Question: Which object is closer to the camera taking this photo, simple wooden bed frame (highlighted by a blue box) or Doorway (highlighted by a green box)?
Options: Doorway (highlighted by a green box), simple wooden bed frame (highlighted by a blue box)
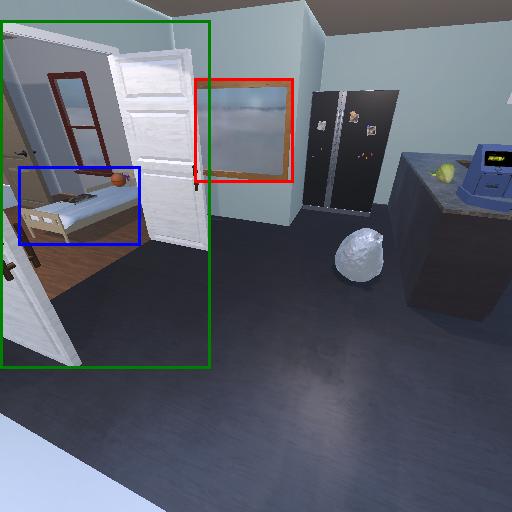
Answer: Doorway (highlighted by a green box)